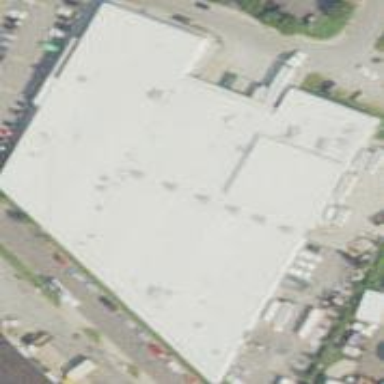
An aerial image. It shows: Building serving as food bank.